Question: I have this RadioButtonList which contains a lot of items, so I need to add a vertical scrollbar. This is the code I add items to the RadioButtonList
'''
var Meals = Factory.Meals.List();
var MealVotes = Factory.MealVotes.List(item => item.VoteDate == DateTime.Today);
var MealVote = Factory.MealVotes.List(item => item.VoteDate == DateTime.Today && item.UserId == Instance.CurrentUserId).ToList().FirstOrDefault();
foreach (var meal in Meals)
{
mealVotes = 0;
TotalVotes = 0;
foreach (var mealVote in MealVotes)
{
if (meal.Id == mealVote.MealId)
{
mealVotes++;
}
TotalVotes++;
}
if (TotalVotes > 0)
{
Width = (100M / TotalVotes) * mealVotes;
};
VoteMealRadioButtonList.Items.Add(
new ListItem(
meal.Title + " " + mealVotes +
@"<div style=""height: 10px; width:130px;"">" +
@"<a style=""float: left; width: 30px""></a>" +
@"<div style=""float: left; height: 10px; width:" + Width + @"px; background: DarkCyan;""></div>" +
"</div>",
meal.Id.ToString()
)
);
}
VoteMealRadioButtonList.SelectedValue = MealVote.MealId.ToString();
'''
It looks like this:

Don't worry about the lists and meal names (which are in my native language). It wouldn't be a problem if the List would be filled with this amount of meals, but there will be 50 meals or something like that, so that's why I want to add a vertical scrollbar.
Is there anyway I can add a Scrollbar?
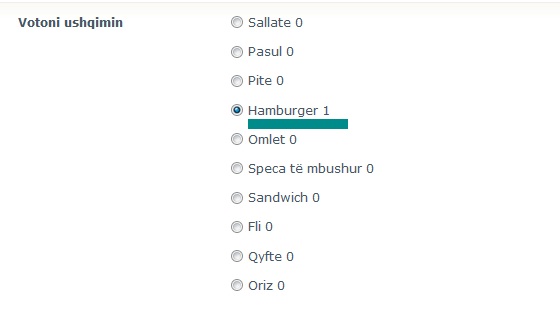
Answer: Why don't you put radiobuttonlist into a div and add scroll bar to this div ?